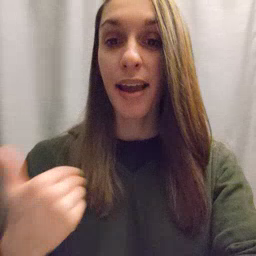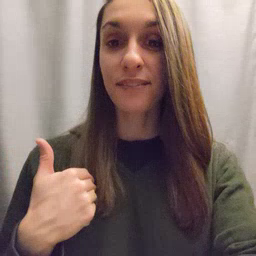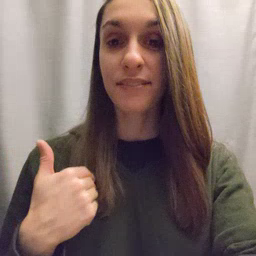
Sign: have